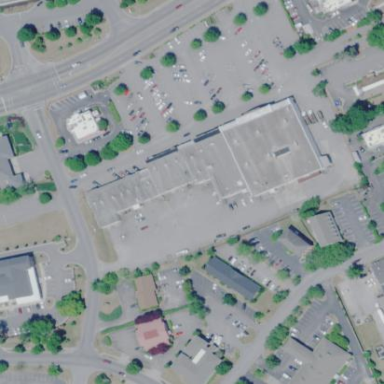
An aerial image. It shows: Commercial building.